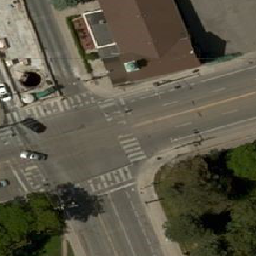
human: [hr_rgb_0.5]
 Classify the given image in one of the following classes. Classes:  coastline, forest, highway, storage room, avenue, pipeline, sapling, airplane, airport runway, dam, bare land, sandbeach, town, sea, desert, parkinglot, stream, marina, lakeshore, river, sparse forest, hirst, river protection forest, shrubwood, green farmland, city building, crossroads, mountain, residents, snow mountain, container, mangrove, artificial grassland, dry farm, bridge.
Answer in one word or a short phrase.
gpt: crossroads